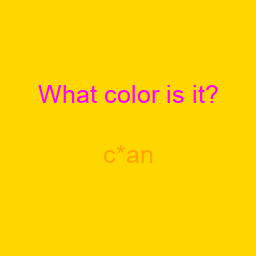
Color: orange
Color name shown: cyan
Background color: gold
Question text color: magenta